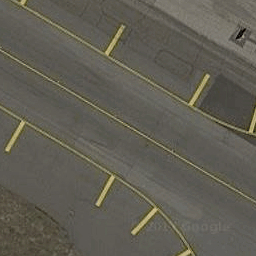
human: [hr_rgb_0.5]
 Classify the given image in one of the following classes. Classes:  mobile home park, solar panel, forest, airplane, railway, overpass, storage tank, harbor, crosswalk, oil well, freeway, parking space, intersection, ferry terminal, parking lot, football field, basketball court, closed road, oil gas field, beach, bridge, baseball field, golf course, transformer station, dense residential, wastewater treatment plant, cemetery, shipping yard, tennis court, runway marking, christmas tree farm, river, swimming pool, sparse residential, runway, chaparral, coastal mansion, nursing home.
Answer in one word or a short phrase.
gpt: runway marking